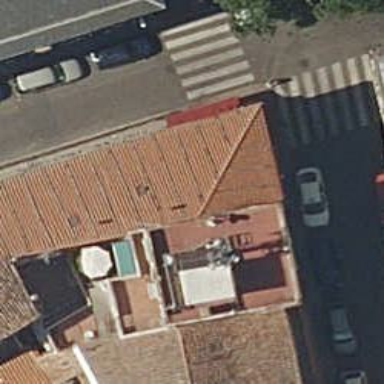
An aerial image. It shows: Restaurant.